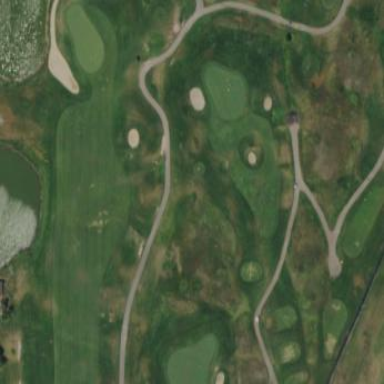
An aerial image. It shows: Rough area on grassy golf course.